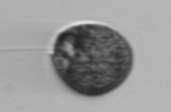
Label: Prorocentrum